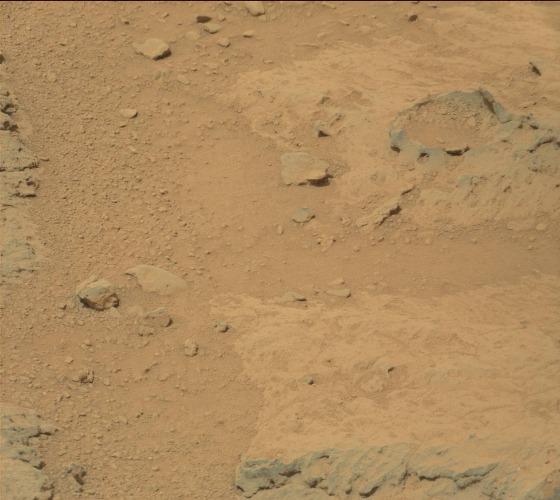
Terrain classes present: Bedrock, Gravel / Sand / Soil, Rock, Shadow